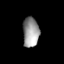
Tissue: lung
Cell type: Epithelial cells
Senescence score: 0.2044
Nuclear area (px): 472
Mean DAPI intensity: 151.773